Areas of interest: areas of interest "Galaxy Center"
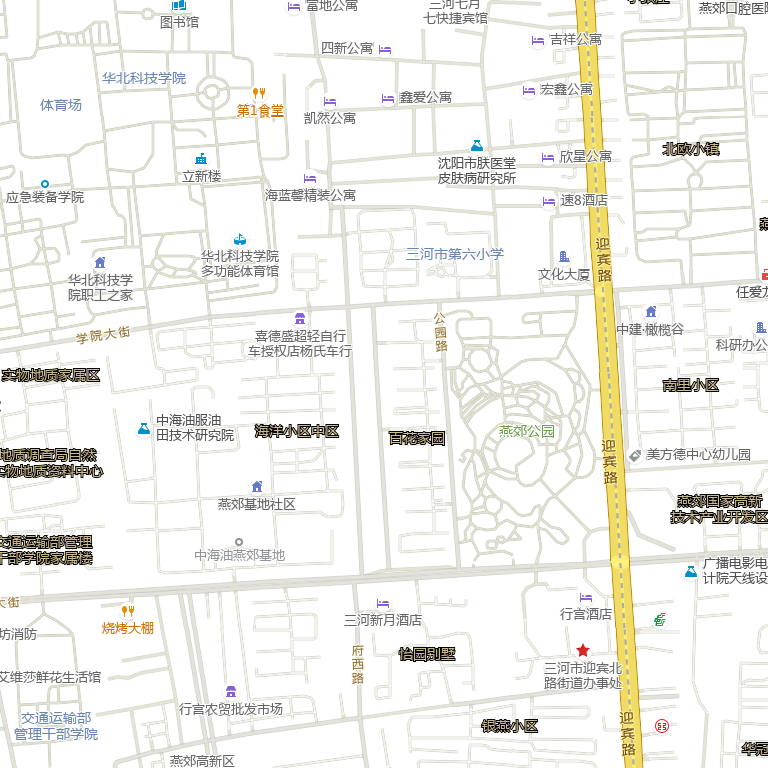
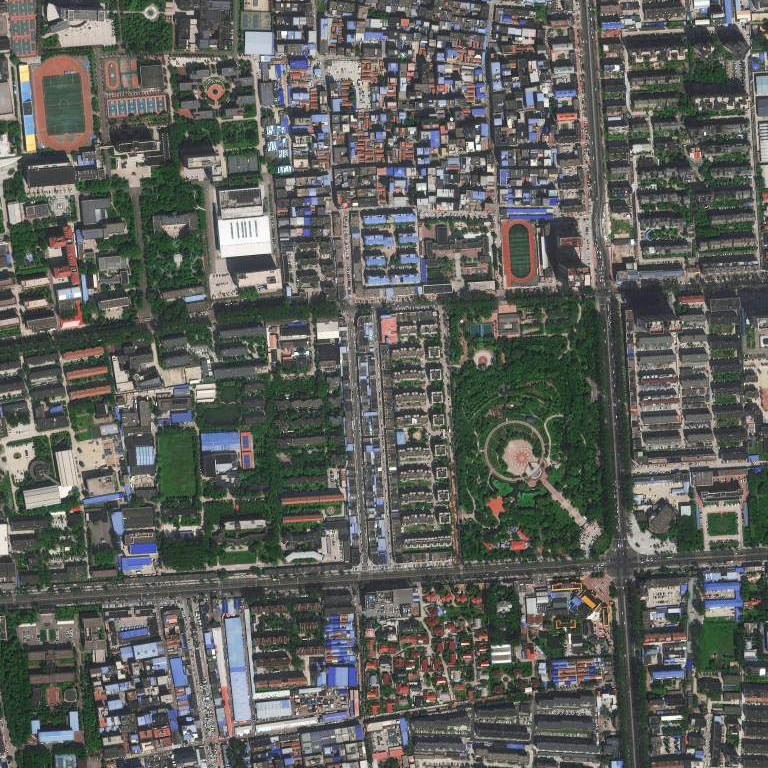